Question: Having a bit of a strange issue trying to change my form load order.
I believe to change the load order, I simply need to go to the Program.cs file and change this line:
'Application.Run(new AdminPage());' - This is what it is currently set too:
to this -'Application.Run(new AdminLogin());'
This is giving me the following error:
> The type or namespace name 'AdminLogin' could not be found (are you missing a using directive or an assembly reference?)
Here is a screenshot to show the layout of my project. I cant see what Im doing wrong here?

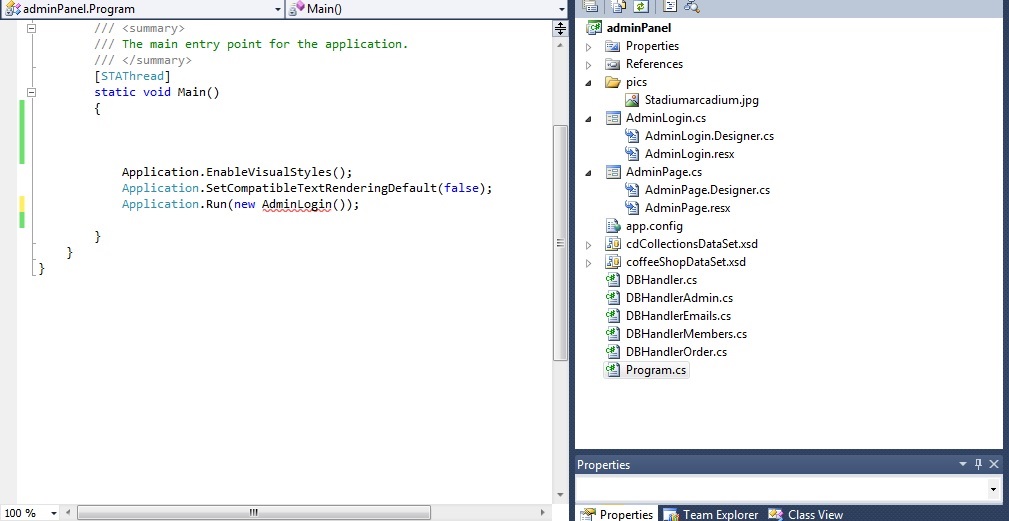
Answer: Is the AdminLogin class in the same namespace as Program? If not, use 'using' statement to use that namespace.